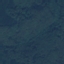
Land use / land cover class: Forest